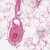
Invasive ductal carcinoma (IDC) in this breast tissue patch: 0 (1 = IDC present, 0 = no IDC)